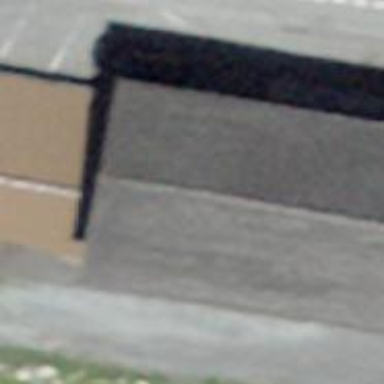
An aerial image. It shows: Car repair shop.